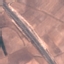
Land use / land cover: Highway